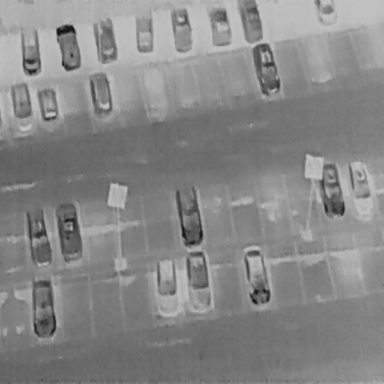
There are 21 Cars in the infrared image.